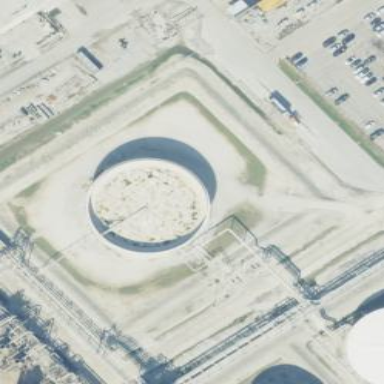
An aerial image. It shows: Storage tank which is man-made and housed in building.